Field crop: maize
Growth stage: 1
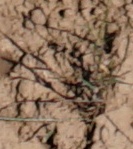
Species: lolium